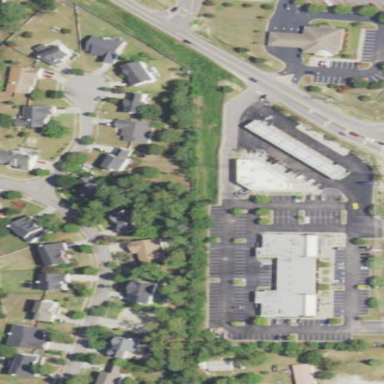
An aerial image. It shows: Paved parking area.